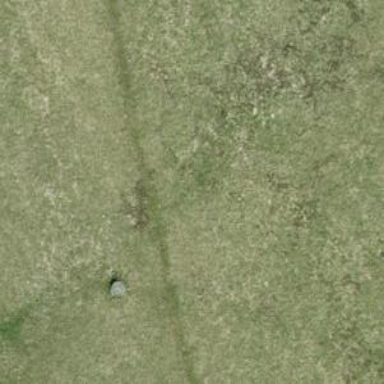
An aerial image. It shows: Path covered with grass.